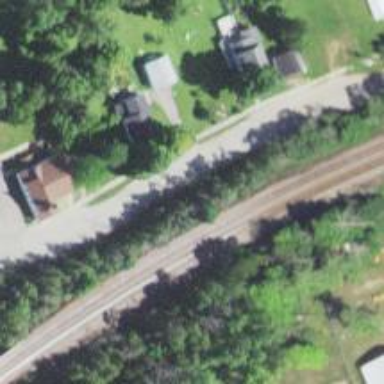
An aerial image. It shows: Railway siding with rails.